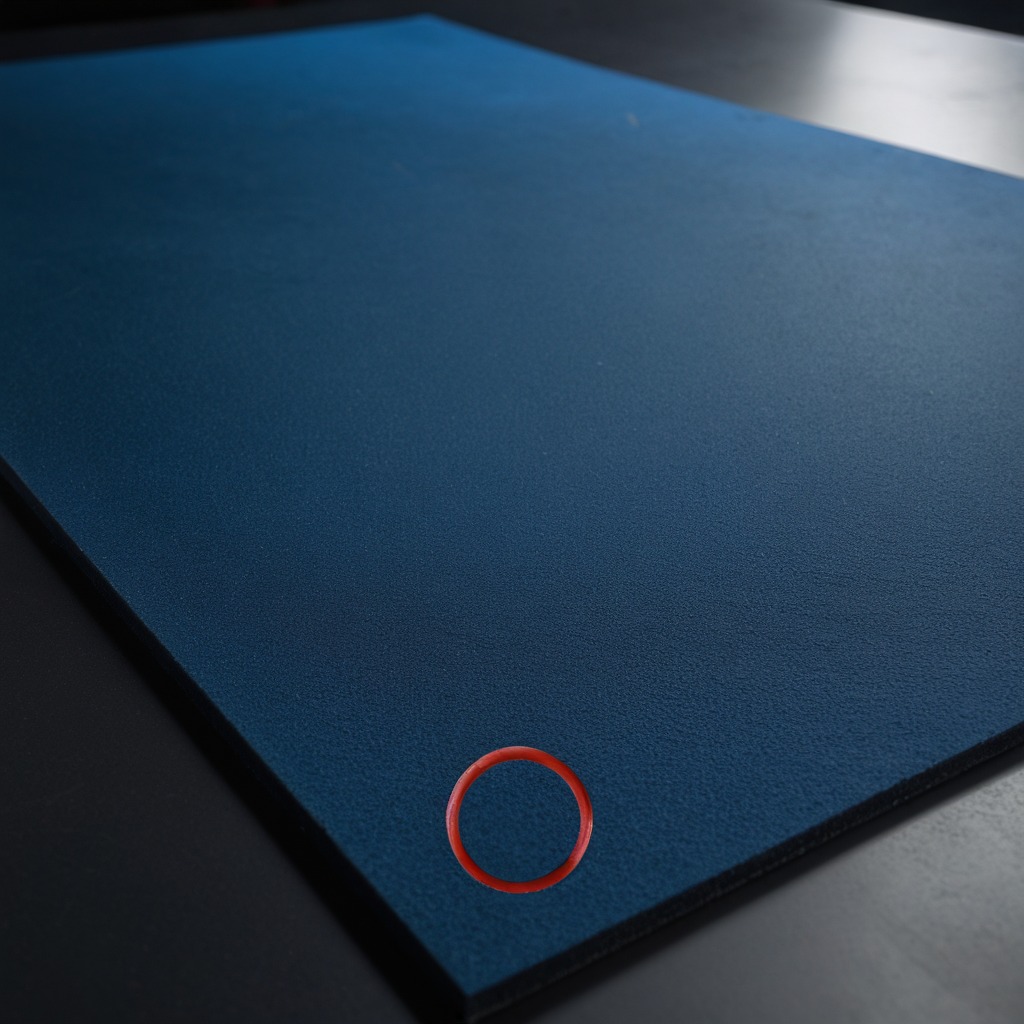
A rubber O-ring lying on the granite tabletop.